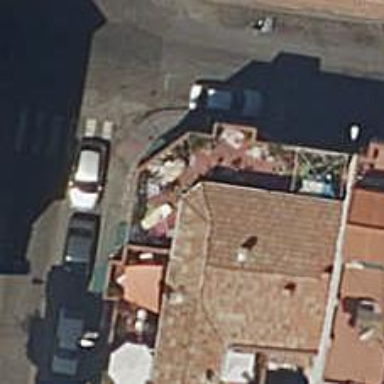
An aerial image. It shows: Restaurant.